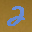
Label: 2